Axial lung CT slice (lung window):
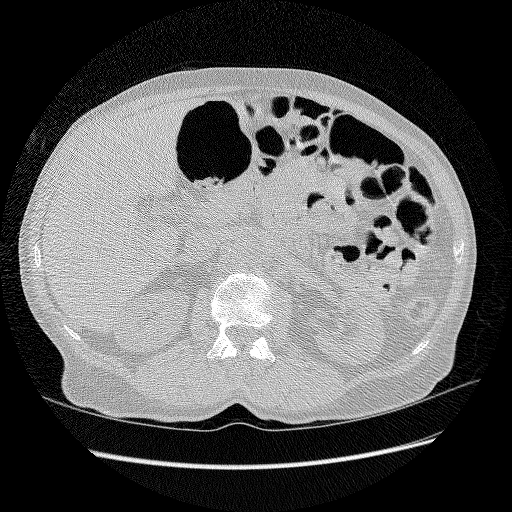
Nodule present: no